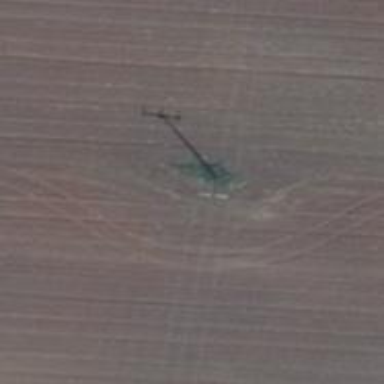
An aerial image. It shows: Power pole.